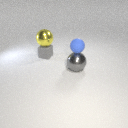
small gray rubber cube behind large gray metal sphere